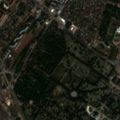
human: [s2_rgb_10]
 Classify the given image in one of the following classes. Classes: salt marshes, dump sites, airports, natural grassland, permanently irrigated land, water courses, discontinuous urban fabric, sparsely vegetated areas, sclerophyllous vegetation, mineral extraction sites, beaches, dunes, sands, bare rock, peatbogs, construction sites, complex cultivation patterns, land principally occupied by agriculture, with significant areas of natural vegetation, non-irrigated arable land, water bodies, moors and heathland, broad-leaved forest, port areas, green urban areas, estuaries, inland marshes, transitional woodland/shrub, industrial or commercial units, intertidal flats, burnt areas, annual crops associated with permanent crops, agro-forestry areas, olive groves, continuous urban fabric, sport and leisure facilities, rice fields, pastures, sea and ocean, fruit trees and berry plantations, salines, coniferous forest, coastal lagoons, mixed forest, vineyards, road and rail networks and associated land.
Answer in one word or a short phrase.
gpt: discontinuous urban fabric, road and rail networks and associated land, green urban areas